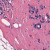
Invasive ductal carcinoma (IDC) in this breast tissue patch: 1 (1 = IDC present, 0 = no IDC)